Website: ulta-beauty
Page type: billing-address
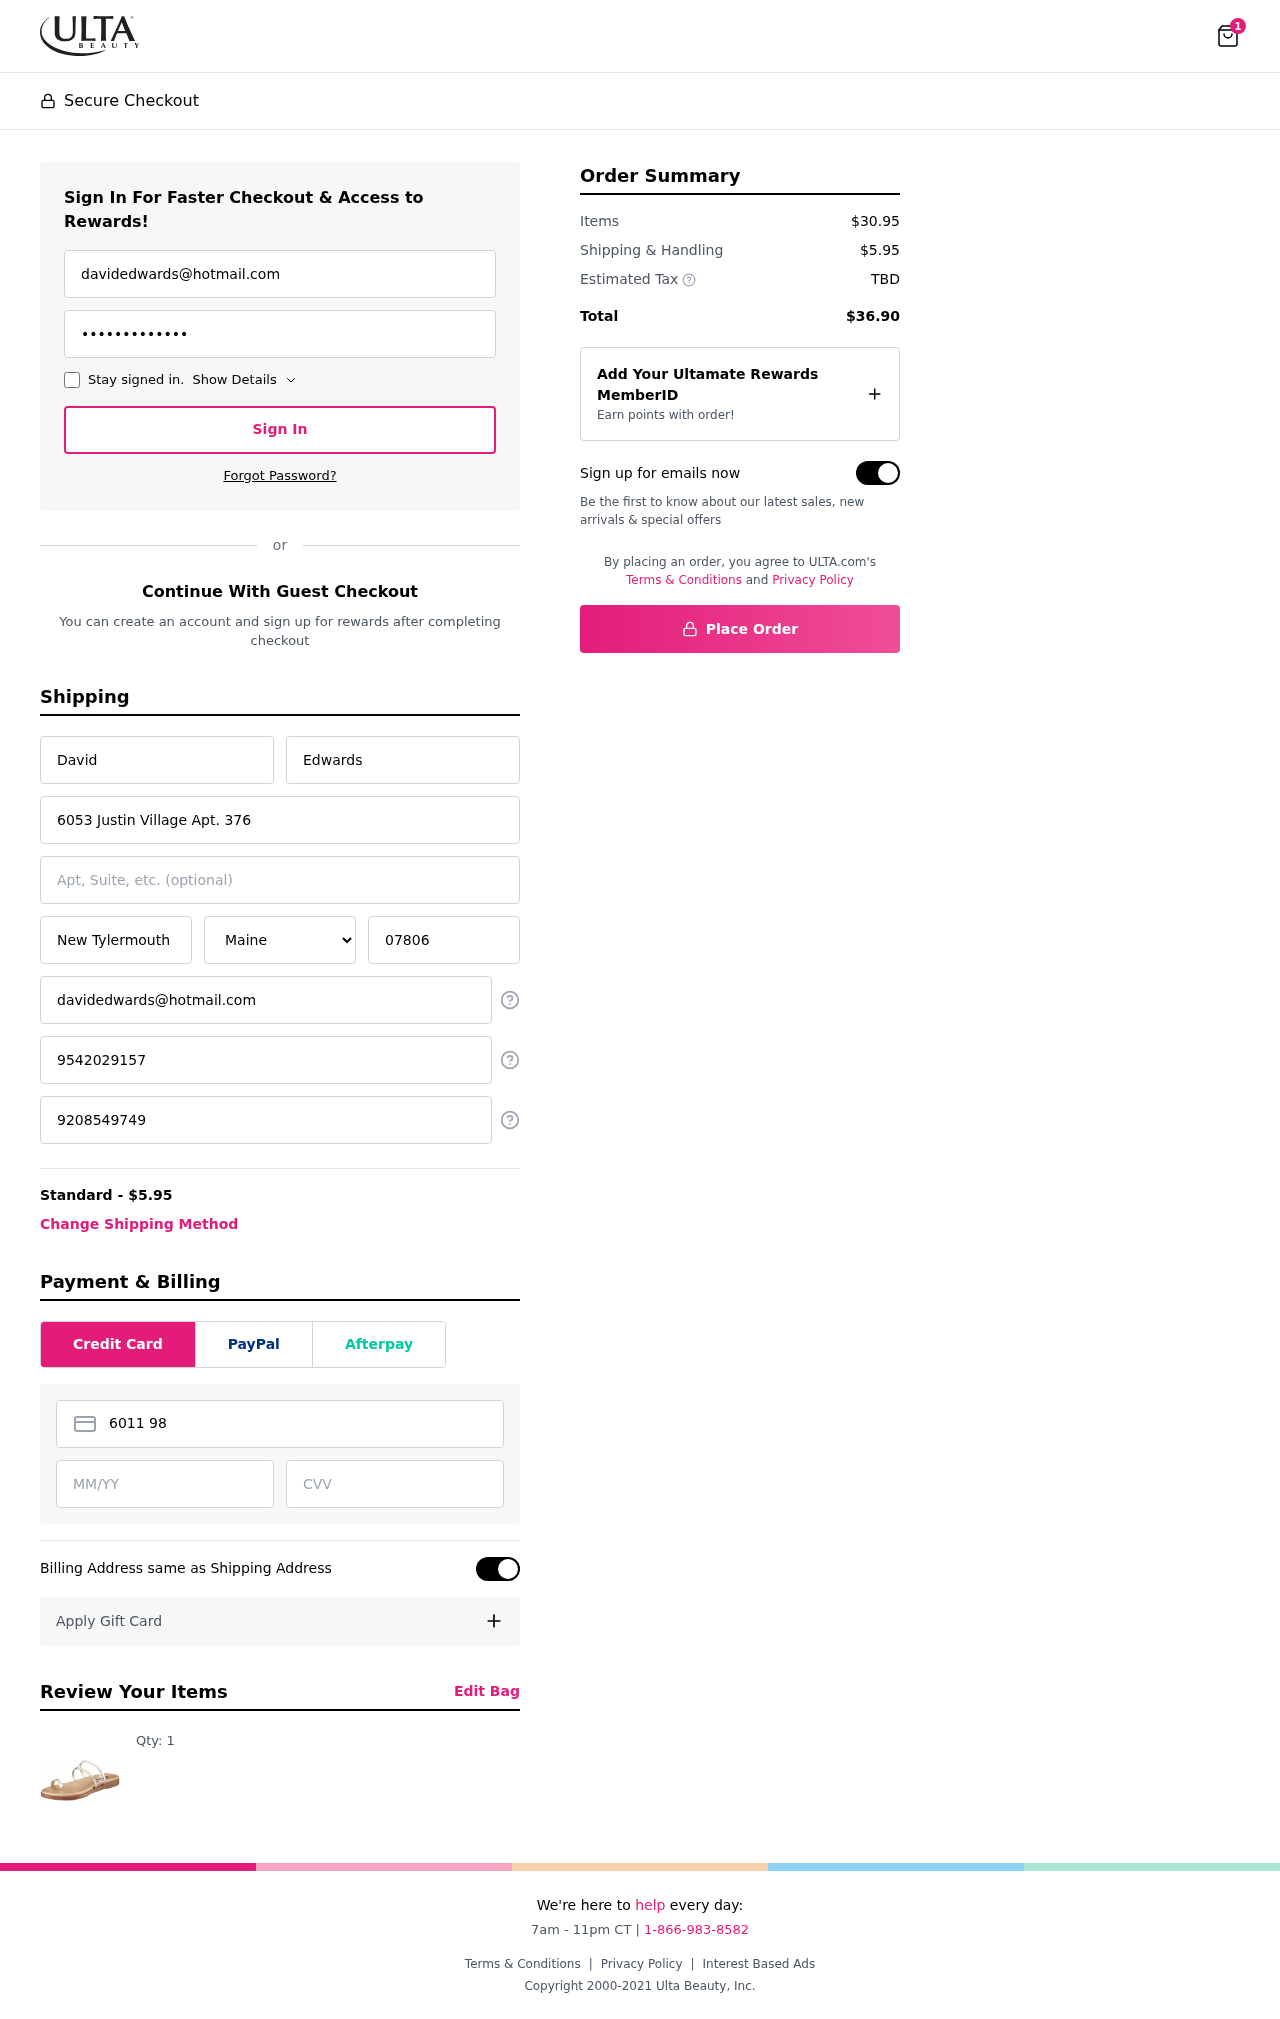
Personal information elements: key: PII_STATE
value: Maine
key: PII_EMAIL
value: davidedwards@hotmail.com
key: PII_FIRSTNAME
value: David
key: PII_LASTNAME
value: Edwards
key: PII_STREET
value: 6053 Justin Village Apt. 376
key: PII_CITY
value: New Tylermouth
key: PII_POSTCODE
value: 07806
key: PII_PHONE
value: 9542029157
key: PII_ALT_PHONE
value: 9208549749
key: PII_CARD_NUMBER
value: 6011 9886 9980 7418
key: PII_CARD_EXPIRY
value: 01/30
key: PII_CARD_CVV
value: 675
Product elements: key: PRODUCT1_QUANTITY
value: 1
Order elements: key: ORDER_NUM_ITEMS
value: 1
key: ORDER_SHIPPING_COST
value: $5.95
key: ORDER_SUBTOTAL
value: $30.95
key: ORDER_TOTAL
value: $36.90